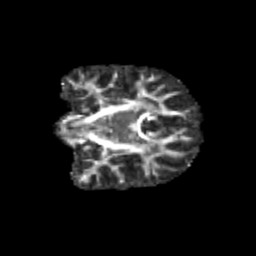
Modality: FA
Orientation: coronal
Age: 9
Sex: female
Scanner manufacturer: siemens
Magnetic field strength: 3 T
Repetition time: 3.8 s
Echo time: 0.07 s